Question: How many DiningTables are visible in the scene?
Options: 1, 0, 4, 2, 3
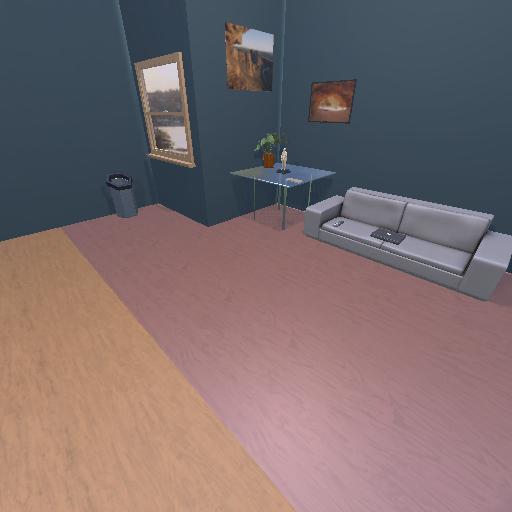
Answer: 1